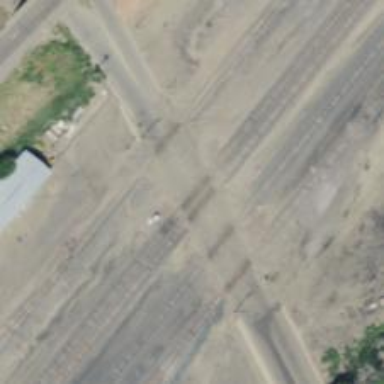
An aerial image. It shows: Railway level crossing.